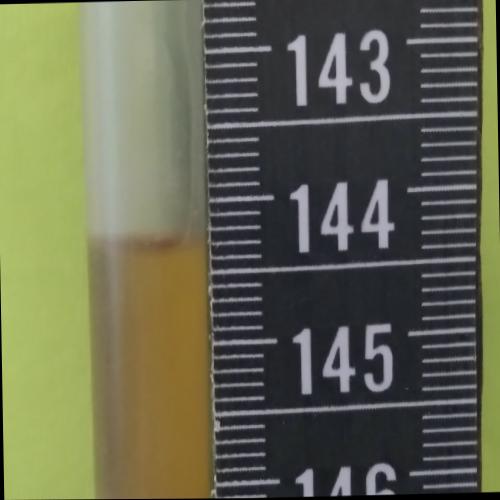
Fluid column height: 144.3 cm